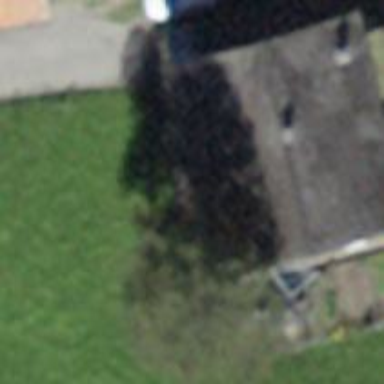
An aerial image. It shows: Residential building.